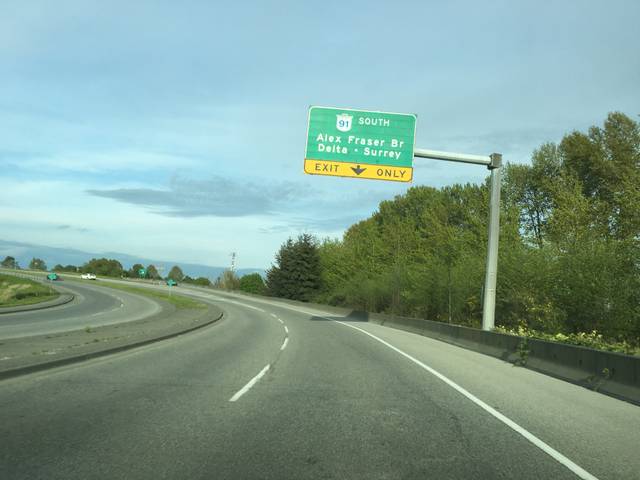
Region: Canada
Coordinates: 49.168, -122.975